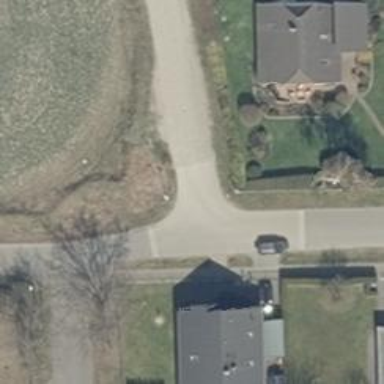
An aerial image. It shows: Residential road.